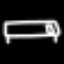
Label: bed